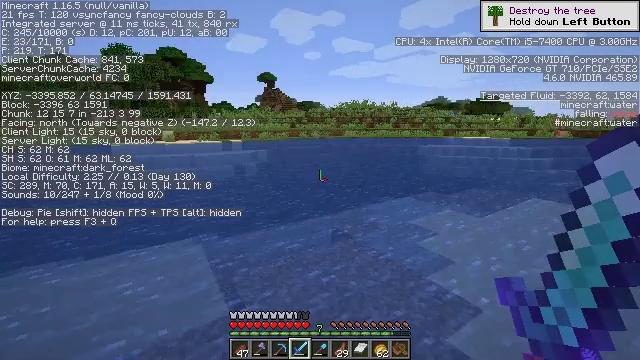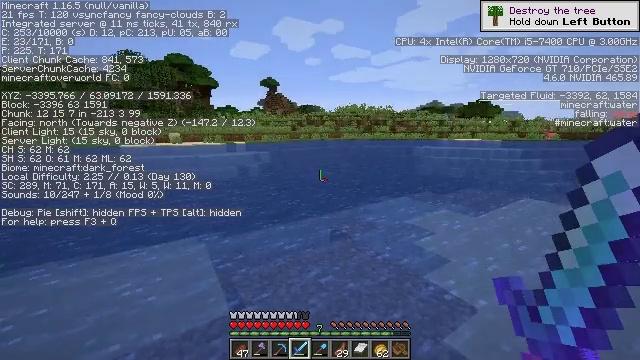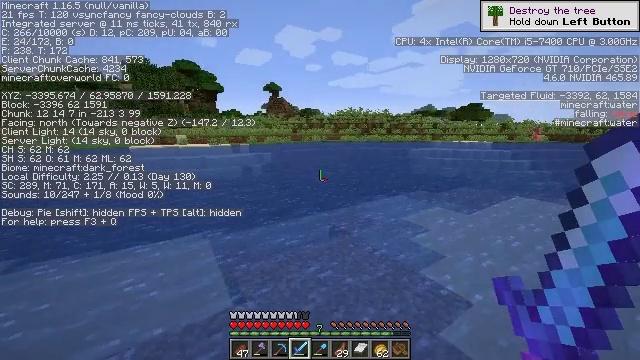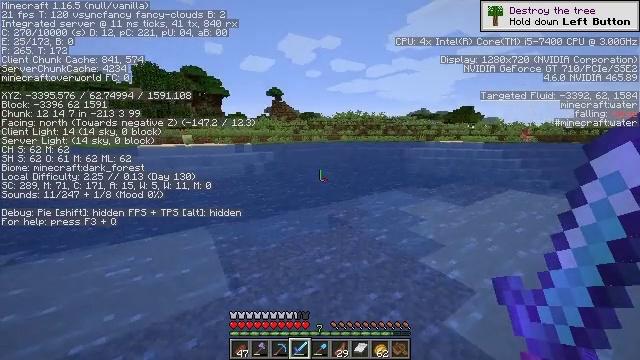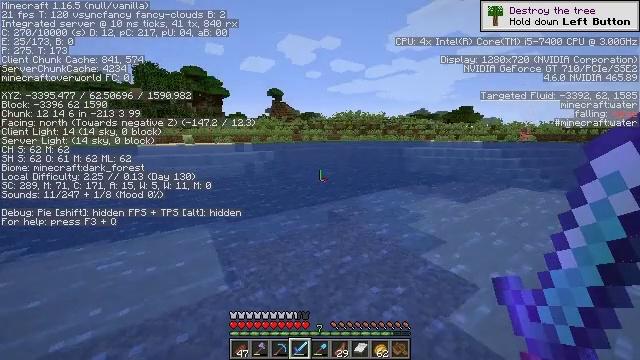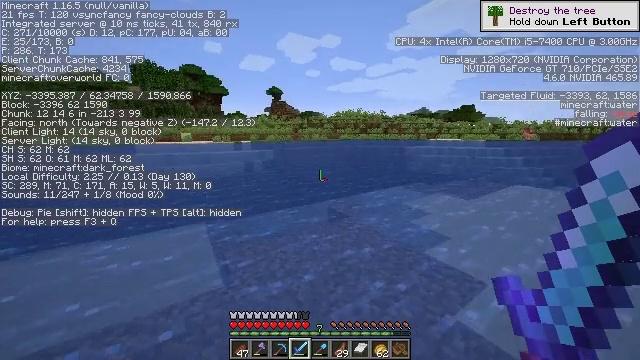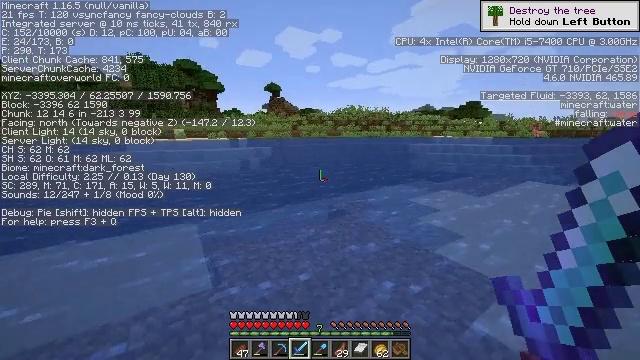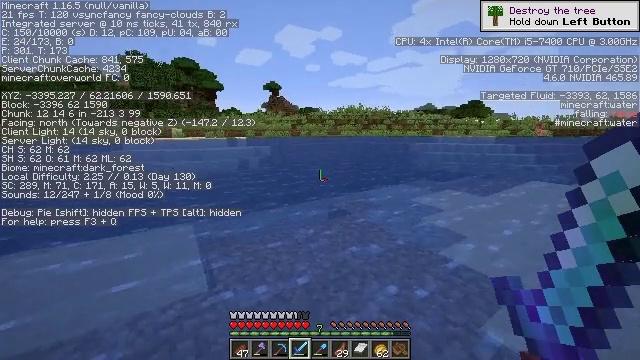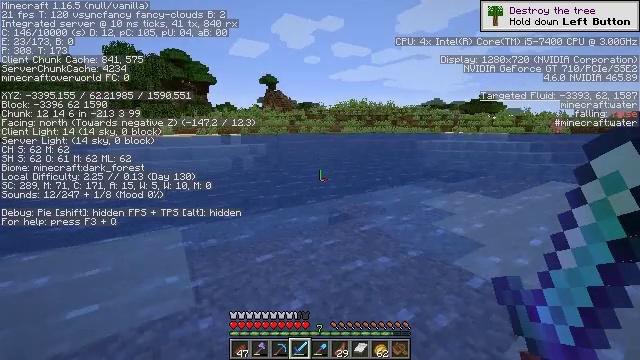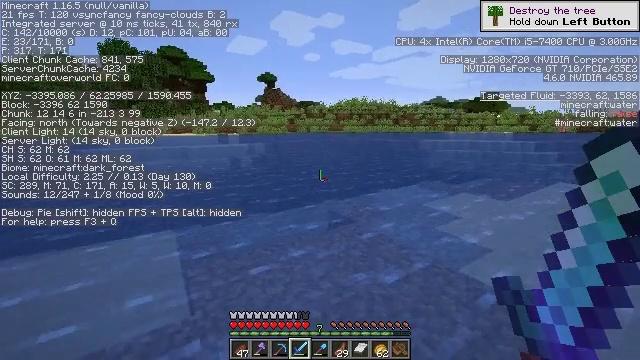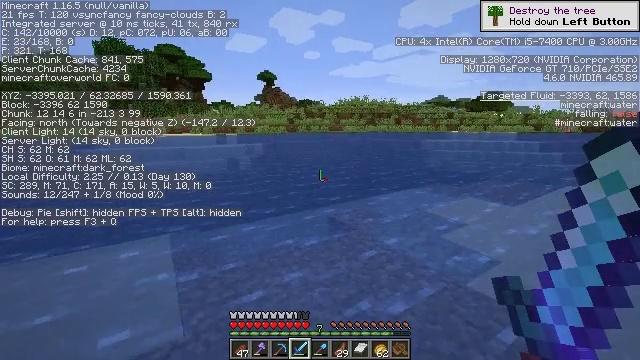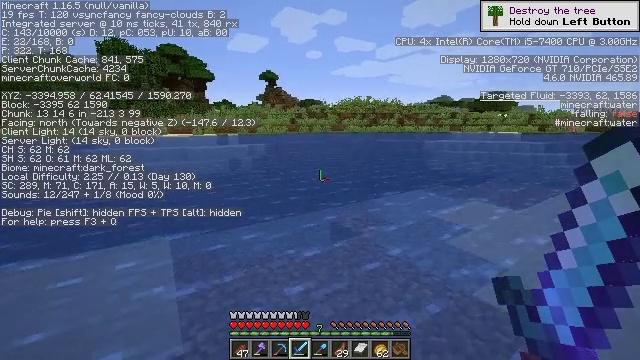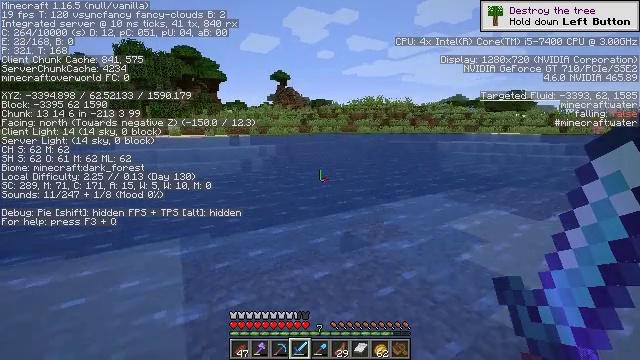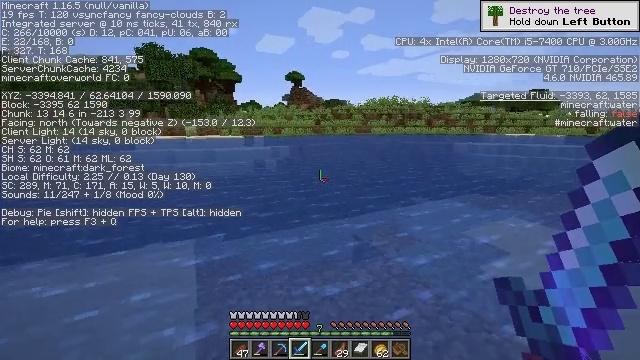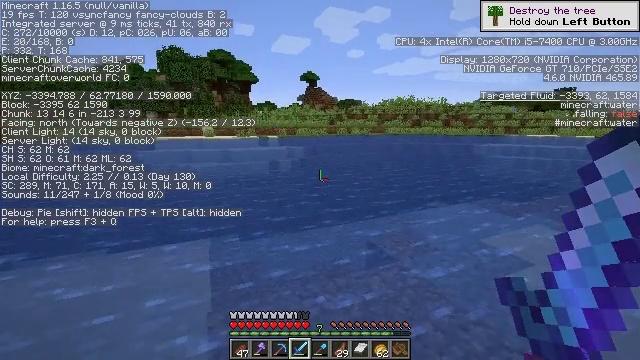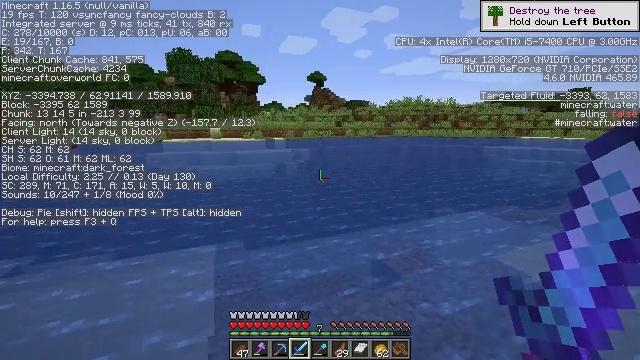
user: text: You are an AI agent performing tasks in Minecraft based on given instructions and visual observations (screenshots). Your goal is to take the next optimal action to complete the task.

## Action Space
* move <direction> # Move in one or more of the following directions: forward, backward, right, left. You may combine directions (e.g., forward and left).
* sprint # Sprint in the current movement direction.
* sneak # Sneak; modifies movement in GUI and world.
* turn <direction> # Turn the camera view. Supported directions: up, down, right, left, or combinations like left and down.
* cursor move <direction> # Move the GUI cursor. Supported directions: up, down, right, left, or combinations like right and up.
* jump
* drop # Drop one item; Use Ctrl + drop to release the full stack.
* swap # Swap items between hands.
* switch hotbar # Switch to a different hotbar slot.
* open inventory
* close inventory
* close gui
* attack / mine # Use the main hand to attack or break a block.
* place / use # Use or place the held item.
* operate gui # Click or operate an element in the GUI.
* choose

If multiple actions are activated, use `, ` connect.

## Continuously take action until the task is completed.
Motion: motion action
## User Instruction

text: Combat the sheep.
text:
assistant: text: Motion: move forward, sprint, jump
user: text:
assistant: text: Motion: move forward, sprint, jump
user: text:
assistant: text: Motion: move forward, sprint, jump
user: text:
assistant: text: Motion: move forward, sprint, jump
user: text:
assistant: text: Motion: move forward, sprint, jump
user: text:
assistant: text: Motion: move forward, sprint, jump
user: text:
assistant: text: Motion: move forward, sprint, jump
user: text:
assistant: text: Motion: move forward, sprint, jump
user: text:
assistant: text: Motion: move forward, sprint, jump
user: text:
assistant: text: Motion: move forward, sprint, jump
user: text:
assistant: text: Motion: move forward, sprint, jump
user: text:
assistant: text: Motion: move forward, sprint, turn left, jump
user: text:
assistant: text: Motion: move forward, sprint, turn left, jump
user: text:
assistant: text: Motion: move forward, sprint, turn left, jump
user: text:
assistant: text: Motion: move forward, sprint, turn left, jump
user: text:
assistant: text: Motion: move forward, sprint, jump
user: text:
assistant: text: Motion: move forward, sprint, jump
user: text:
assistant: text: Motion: move forward, sprint, jump
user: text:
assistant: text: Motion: move forward, sprint, jump
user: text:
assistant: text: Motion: move forward, sprint, jump
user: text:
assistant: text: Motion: move forward, sprint, jump
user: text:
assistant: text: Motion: move forward, sprint, jump
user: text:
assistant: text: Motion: move forward, sprint, jump
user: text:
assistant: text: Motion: move forward, sprint, jump
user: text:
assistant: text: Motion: move forward, sprint, jump
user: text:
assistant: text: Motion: move forward, sprint, jump
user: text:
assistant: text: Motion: move forward, sprint, jump
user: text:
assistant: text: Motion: move forward, sprint, jump
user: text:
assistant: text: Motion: move forward, sprint, jump
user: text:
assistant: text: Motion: move forward, sprint, jump